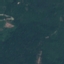
Land use / land cover class: Forest